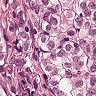
Metastatic tissue present: yes